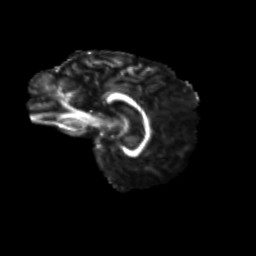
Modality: FA
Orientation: sagittal
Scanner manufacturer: siemens
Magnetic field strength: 3 T
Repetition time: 9.2 s
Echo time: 0.084 s